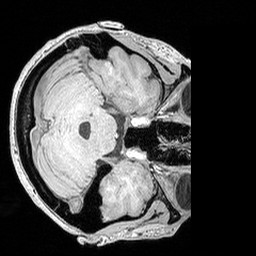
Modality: MP2RAGE
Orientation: axial
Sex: female
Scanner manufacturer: siemens
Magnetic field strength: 3 T
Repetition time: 5 s
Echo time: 0.00292 s